Interaction volume radius: 10 \u00c5
Interaction volume height: 35 \u00c5
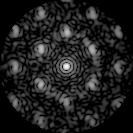
Disorder parameter: 0.4666